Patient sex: F
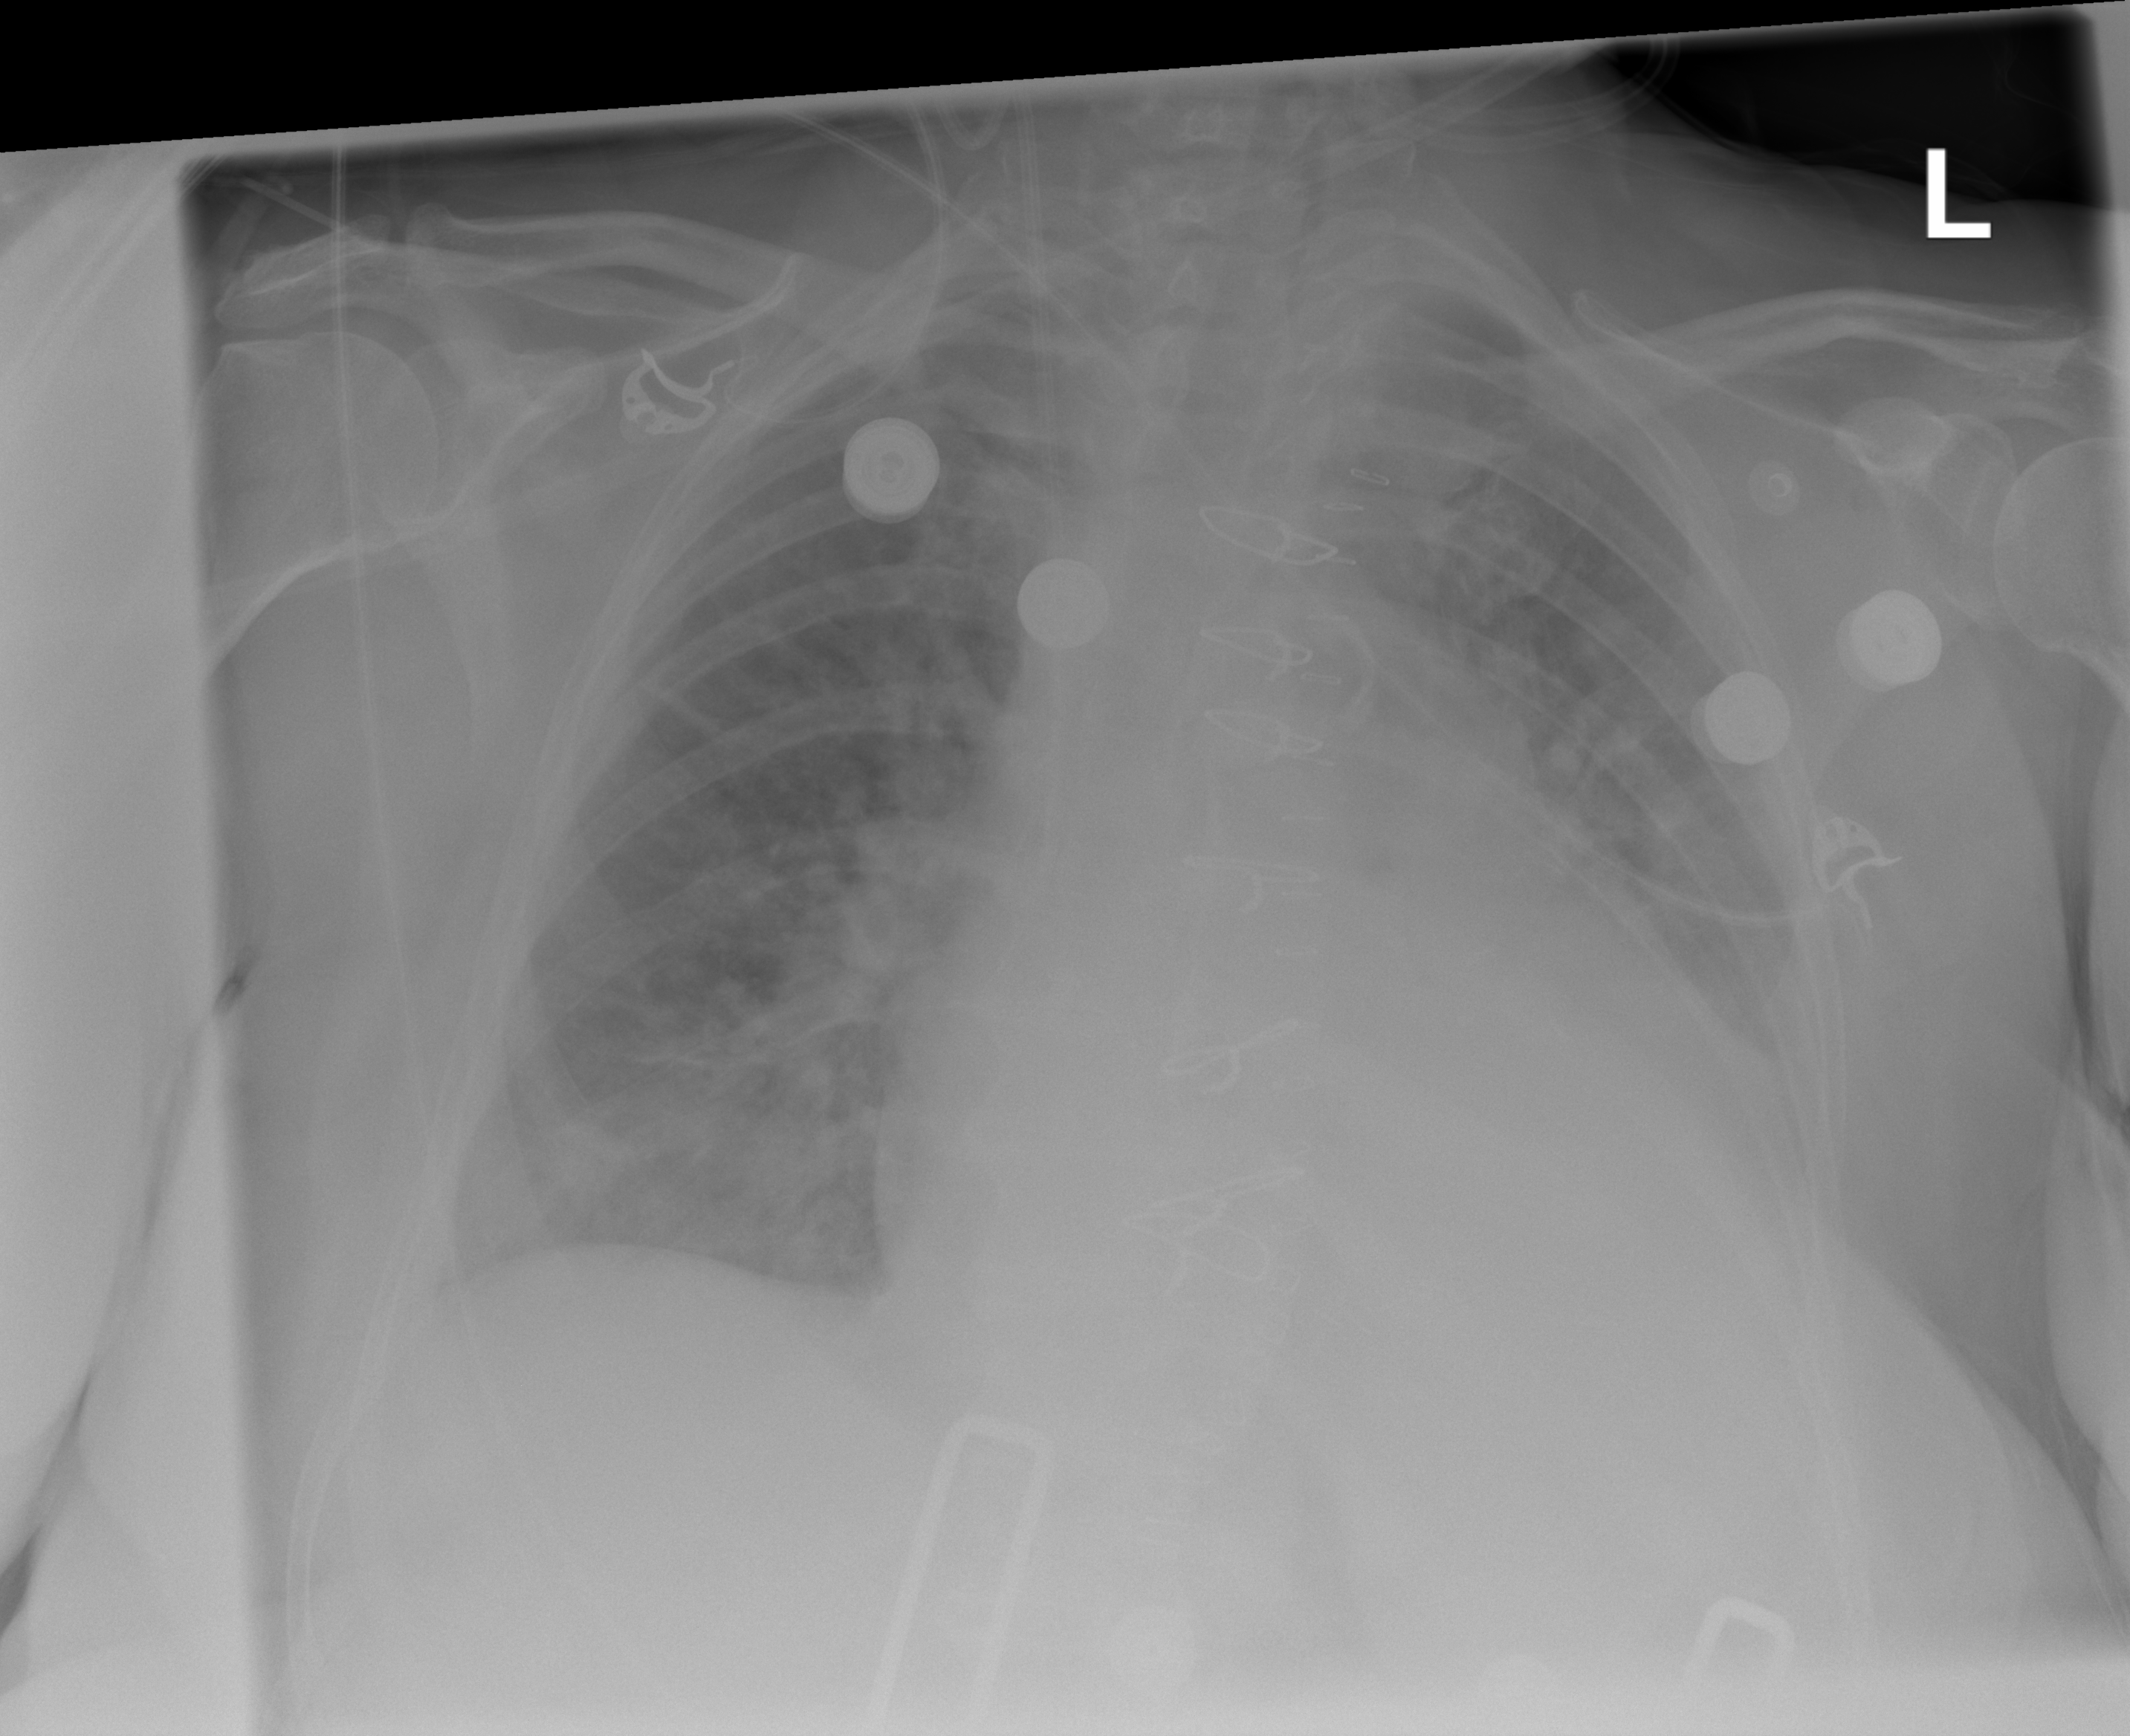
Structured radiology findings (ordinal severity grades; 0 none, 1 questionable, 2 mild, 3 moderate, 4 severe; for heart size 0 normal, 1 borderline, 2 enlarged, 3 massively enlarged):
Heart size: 3
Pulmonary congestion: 2
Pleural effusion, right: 2
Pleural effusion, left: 2
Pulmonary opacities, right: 0
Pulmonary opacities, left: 2
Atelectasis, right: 2
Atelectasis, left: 2